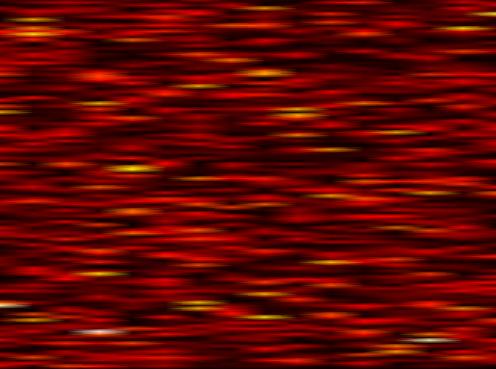
Label: FBMC